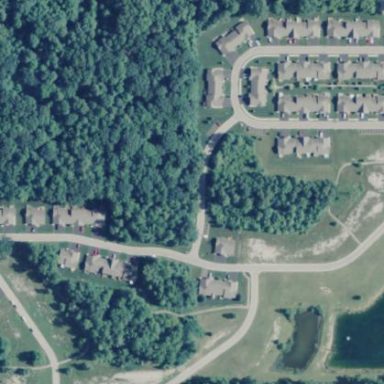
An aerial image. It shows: Residential area consisting of condominiums.